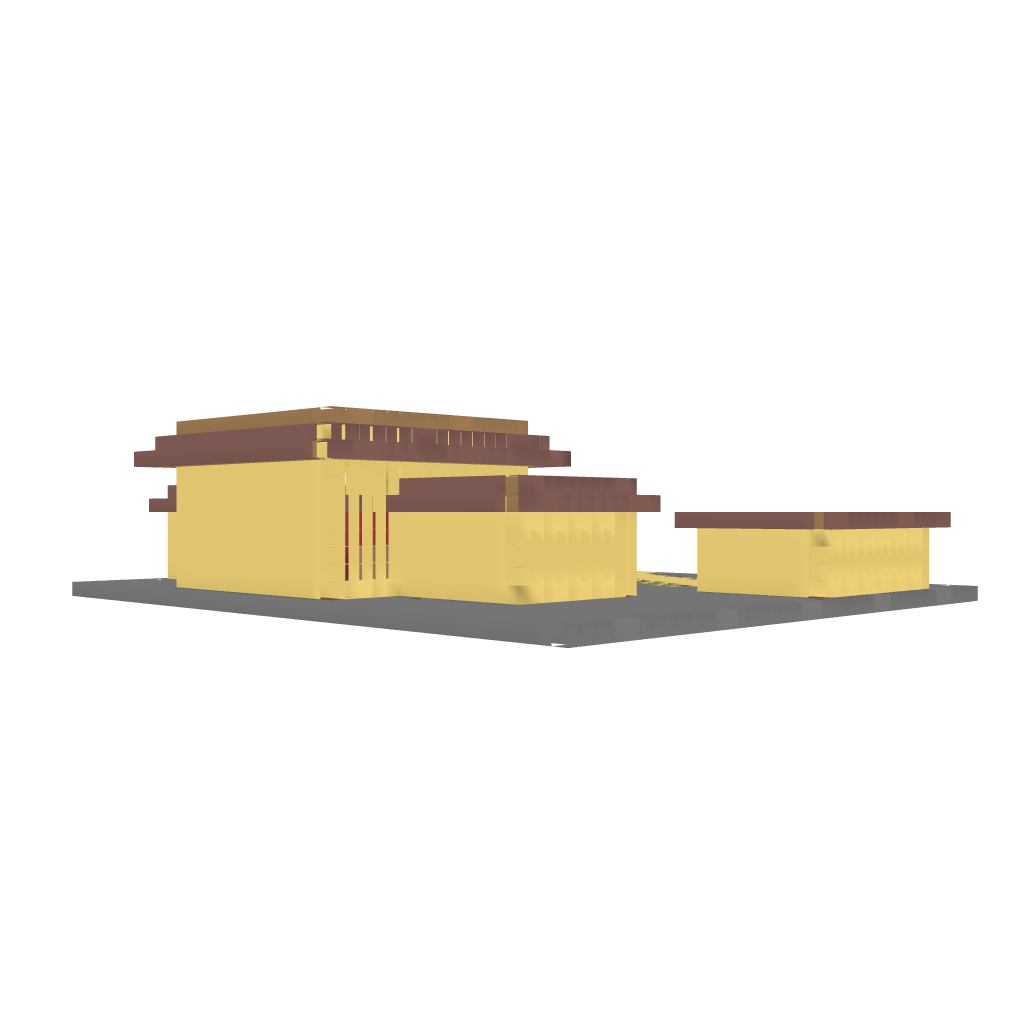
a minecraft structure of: Sandstone Mansion bad low quality